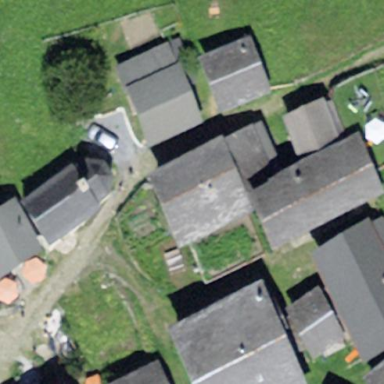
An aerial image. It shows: Simple and straightforward house.